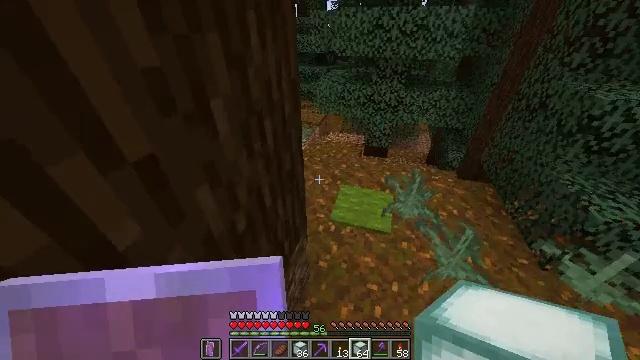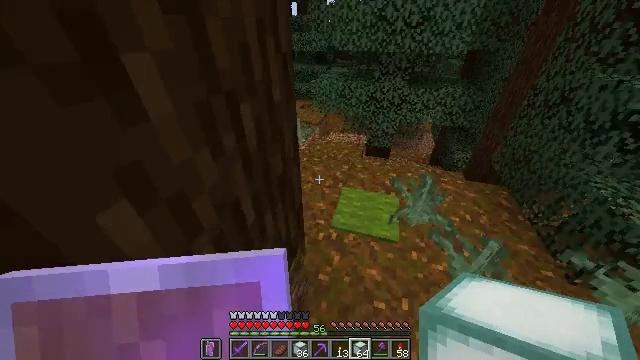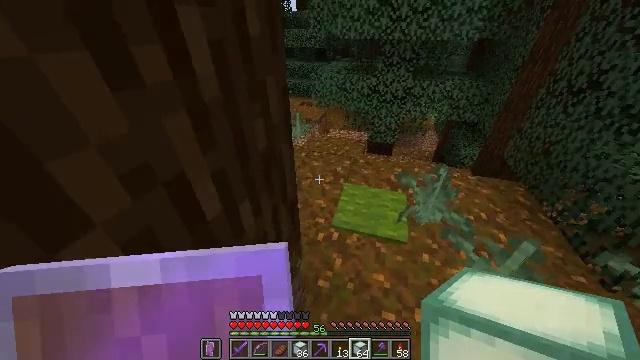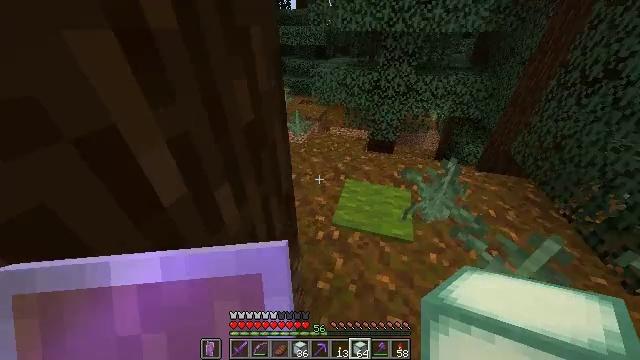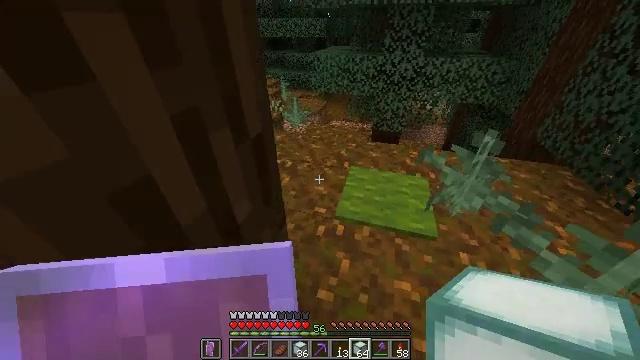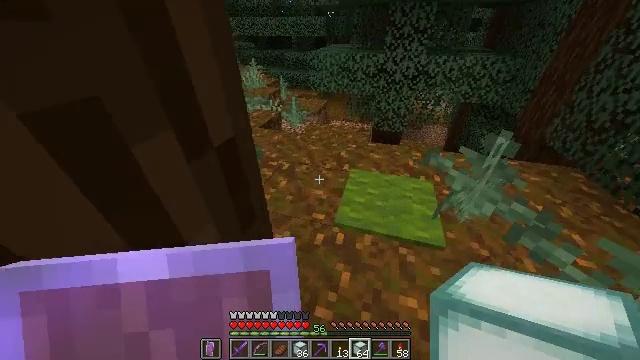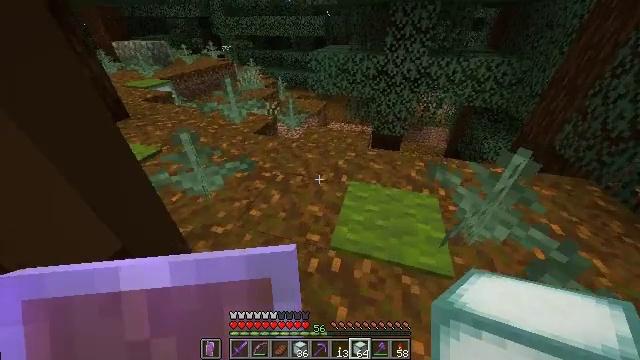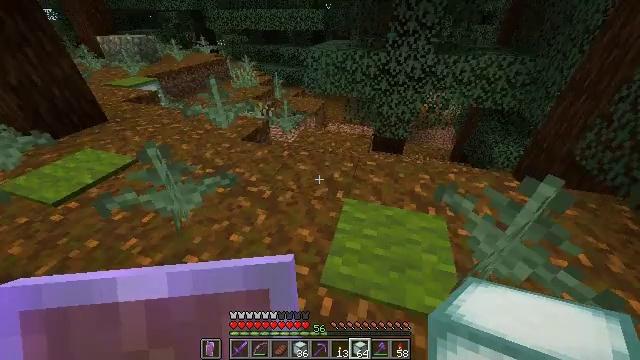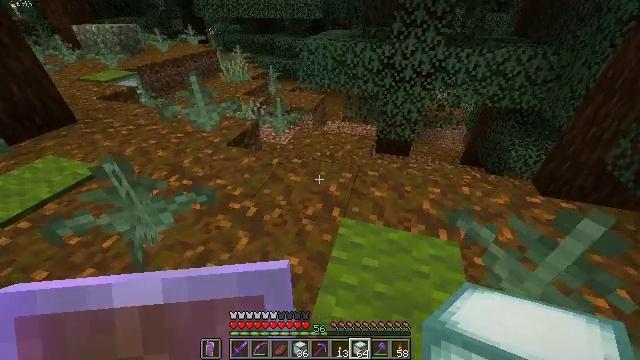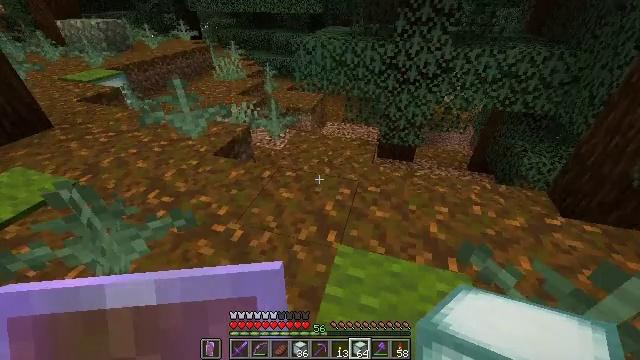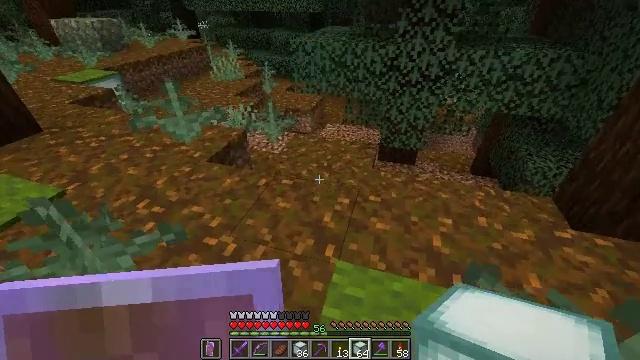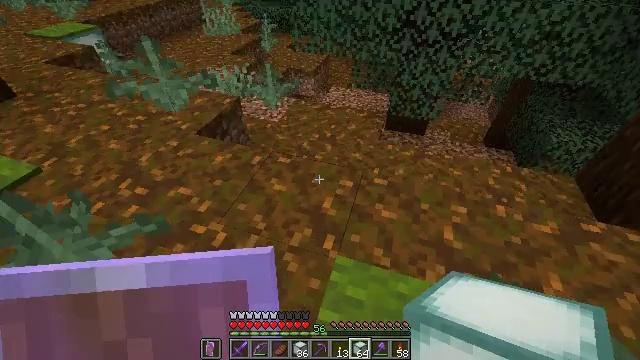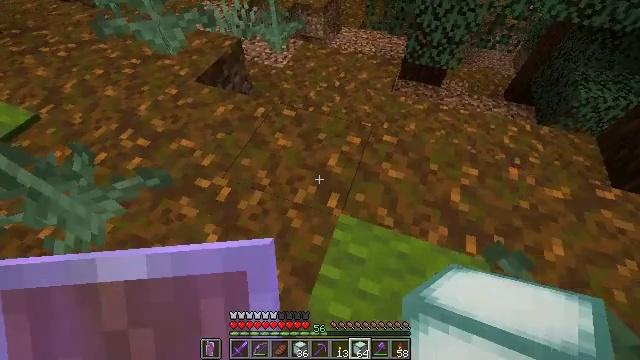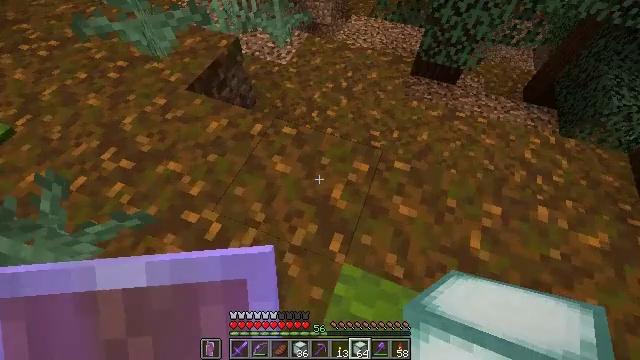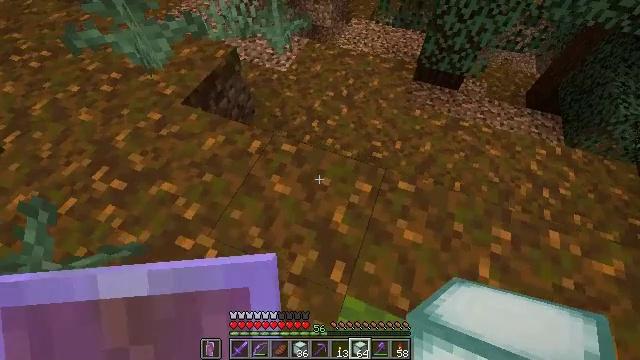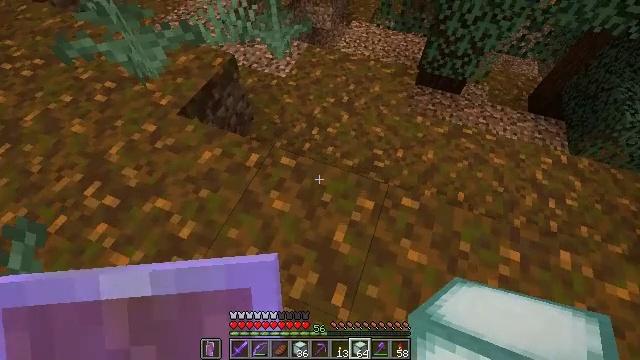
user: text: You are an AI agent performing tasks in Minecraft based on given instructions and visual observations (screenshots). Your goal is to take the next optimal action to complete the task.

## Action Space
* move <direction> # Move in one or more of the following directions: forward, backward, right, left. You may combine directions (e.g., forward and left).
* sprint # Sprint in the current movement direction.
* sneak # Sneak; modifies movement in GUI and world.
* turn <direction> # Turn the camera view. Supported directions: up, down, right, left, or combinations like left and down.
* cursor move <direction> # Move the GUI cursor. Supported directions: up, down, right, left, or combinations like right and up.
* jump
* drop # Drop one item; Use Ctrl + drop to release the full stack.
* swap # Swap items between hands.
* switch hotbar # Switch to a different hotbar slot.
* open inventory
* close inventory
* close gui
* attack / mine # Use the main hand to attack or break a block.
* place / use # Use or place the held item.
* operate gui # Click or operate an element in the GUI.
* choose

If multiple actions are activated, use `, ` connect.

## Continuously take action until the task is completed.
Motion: motion action
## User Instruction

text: Attack the green carpet to retrieve it.
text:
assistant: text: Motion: move forward
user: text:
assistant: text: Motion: move forward
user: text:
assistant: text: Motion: move forward
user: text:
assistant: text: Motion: move forward
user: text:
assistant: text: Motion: move forward
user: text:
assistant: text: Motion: move forward
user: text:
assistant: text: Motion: move forward
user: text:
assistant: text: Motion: move forward
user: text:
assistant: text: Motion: move forward
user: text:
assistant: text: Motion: move forward
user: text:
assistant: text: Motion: move forward, turn left and down
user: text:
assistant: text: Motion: move forward, turn left and down
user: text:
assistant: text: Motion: move forward, turn left and down
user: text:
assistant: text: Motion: move forward
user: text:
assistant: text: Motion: no_op
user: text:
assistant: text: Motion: no_op
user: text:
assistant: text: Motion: no_op
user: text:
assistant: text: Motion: no_op
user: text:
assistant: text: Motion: no_op
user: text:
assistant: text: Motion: no_op
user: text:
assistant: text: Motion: turn right
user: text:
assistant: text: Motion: turn right and up
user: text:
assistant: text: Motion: no_op
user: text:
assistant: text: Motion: turn right and up
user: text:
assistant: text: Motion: turn right and up
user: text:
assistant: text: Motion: turn right and up
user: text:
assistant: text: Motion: no_op
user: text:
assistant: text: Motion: no_op
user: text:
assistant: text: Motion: no_op
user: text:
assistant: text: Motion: no_op